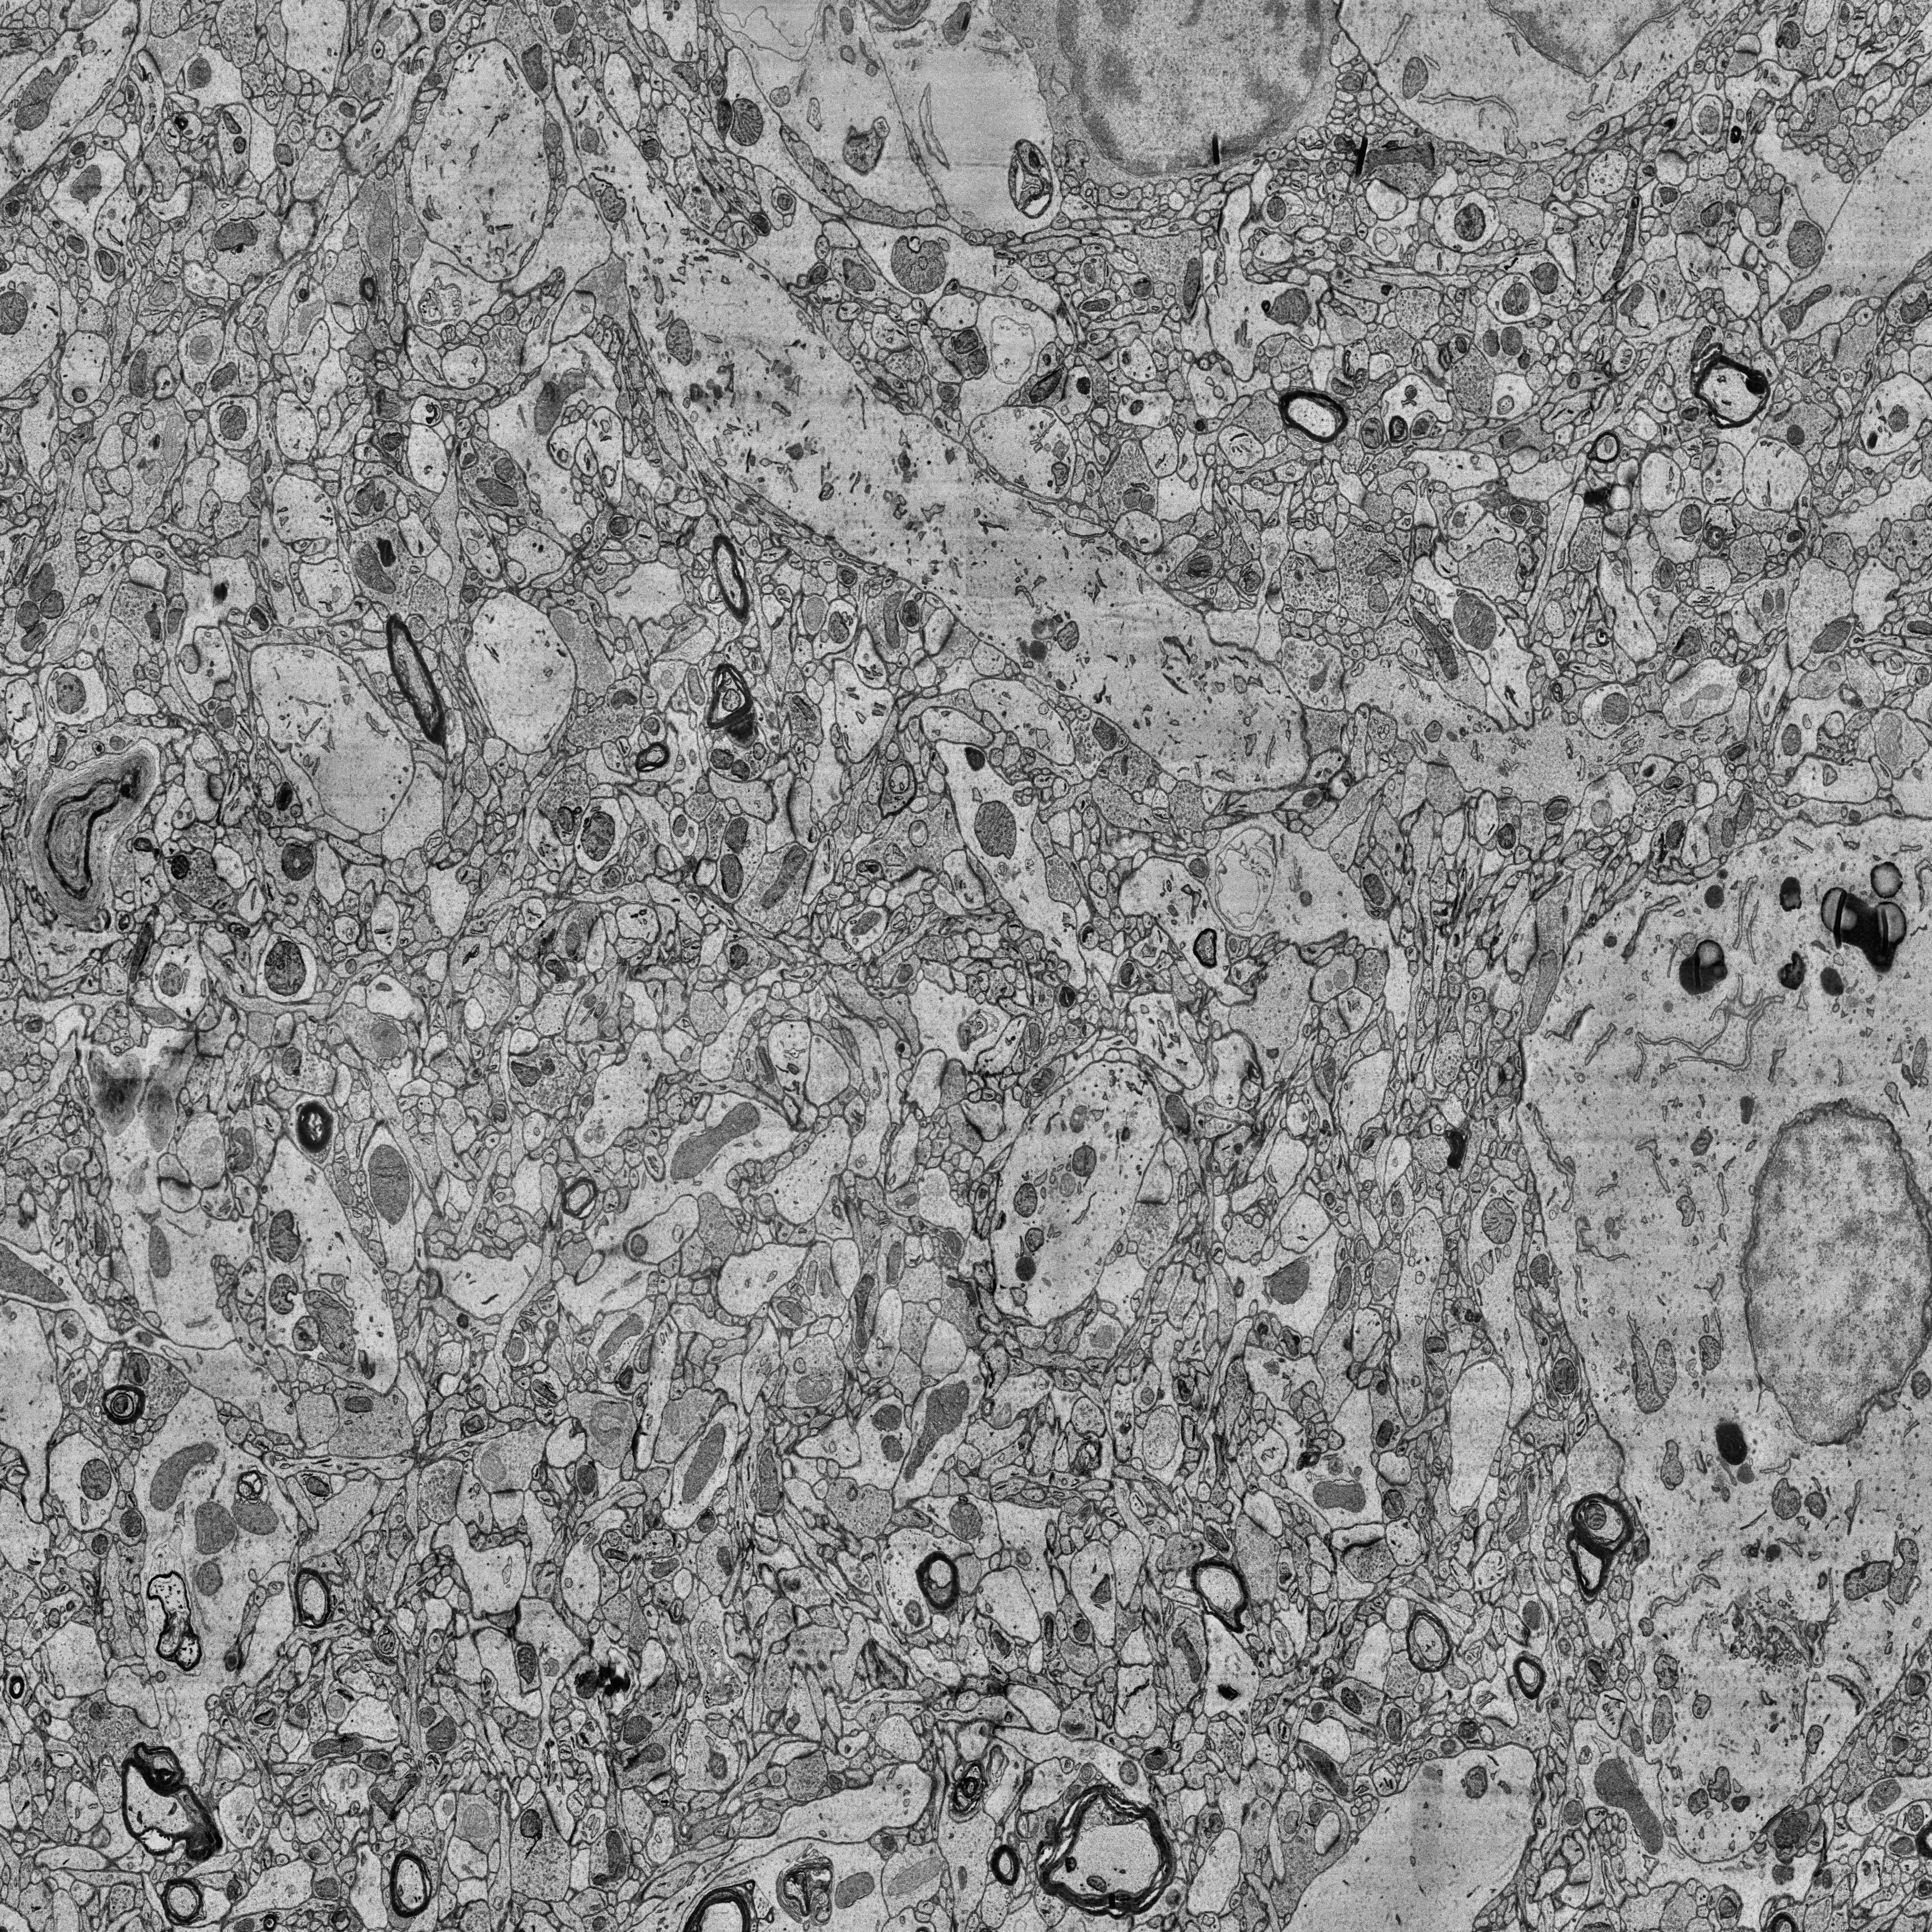
Electron microscopy slice of human cortex tissue
Slice depth (z): 210
Mitochondria instances in slice: 472